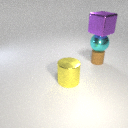
small brown rubber cylinder below large cyan metal sphere